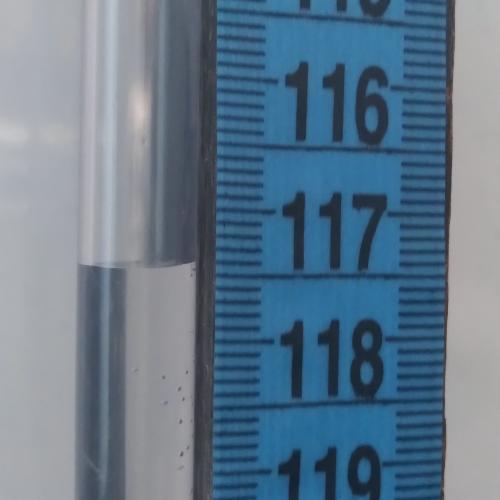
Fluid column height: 117.4 cm